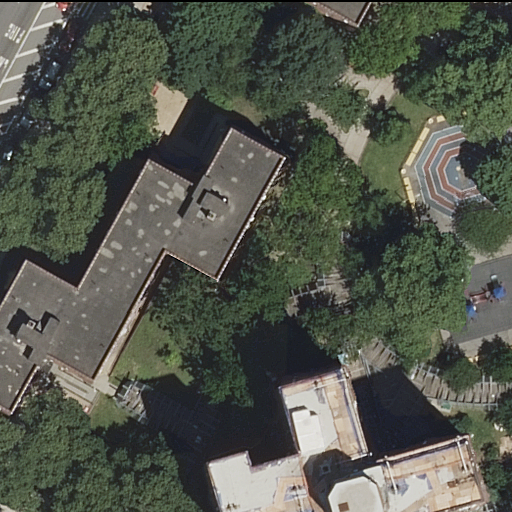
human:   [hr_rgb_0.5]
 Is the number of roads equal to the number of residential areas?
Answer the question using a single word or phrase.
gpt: yes

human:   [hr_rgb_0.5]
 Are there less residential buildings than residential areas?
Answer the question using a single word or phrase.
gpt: no

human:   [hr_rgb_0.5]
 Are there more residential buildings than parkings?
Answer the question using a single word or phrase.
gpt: yes

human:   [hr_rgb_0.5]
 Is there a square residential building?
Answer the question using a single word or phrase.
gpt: no

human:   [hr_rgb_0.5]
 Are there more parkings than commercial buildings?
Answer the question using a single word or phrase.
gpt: yes

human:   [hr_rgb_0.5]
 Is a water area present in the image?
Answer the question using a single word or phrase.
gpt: no

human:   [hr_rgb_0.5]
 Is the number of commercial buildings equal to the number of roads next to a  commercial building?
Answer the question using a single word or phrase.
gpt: yes

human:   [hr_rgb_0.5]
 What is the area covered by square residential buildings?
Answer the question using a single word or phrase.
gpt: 0m2

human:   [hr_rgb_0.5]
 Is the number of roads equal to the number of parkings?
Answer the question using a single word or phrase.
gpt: yes

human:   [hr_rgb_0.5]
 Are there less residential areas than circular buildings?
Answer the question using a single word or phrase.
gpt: no

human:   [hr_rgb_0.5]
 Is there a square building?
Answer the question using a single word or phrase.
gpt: no

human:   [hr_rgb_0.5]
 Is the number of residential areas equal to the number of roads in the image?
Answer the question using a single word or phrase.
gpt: yes

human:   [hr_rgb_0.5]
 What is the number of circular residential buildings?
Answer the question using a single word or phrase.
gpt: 0

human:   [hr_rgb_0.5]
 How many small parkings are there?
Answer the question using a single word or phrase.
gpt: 0

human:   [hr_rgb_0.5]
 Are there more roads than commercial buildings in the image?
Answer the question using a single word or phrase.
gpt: yes

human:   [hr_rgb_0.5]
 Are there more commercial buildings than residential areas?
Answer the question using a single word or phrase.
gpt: no

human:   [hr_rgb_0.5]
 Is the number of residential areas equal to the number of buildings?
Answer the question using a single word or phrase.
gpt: no

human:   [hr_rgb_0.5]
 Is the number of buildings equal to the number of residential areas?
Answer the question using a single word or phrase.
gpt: no

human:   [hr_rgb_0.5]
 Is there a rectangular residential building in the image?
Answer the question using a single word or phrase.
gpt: yes

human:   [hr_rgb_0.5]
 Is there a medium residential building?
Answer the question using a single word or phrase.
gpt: no

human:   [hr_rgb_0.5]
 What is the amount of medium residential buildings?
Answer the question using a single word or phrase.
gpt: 0

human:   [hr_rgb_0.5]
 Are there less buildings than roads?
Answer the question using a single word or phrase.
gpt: no

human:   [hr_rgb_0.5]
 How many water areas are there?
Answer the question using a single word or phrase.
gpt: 0

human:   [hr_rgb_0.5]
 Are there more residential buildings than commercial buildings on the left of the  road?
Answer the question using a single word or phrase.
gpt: yes

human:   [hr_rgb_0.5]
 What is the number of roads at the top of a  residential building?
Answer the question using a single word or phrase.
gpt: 1

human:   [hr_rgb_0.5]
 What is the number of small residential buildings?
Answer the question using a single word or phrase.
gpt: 2

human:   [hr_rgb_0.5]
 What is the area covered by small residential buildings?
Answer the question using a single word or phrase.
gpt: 103m2

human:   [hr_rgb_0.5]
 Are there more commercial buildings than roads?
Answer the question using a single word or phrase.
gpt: no

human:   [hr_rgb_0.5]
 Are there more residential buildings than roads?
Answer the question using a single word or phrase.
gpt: yes

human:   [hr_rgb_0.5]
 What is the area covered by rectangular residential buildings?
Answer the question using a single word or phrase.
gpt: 103m2

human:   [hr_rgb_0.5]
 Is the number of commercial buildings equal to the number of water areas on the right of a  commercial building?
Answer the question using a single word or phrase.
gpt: yes

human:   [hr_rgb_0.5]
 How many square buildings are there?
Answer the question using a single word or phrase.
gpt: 0

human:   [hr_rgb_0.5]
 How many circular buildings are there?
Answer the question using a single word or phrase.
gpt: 0

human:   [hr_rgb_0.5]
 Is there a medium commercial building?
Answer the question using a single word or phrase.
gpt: no

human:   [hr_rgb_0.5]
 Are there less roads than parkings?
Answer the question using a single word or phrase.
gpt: no

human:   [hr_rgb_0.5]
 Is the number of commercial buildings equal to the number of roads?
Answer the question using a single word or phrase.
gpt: no